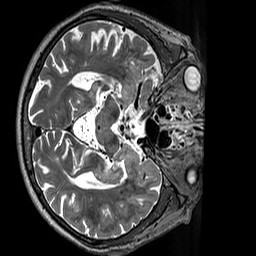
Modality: T2w
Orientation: axial
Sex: male
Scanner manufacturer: siemens
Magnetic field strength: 3 T
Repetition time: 3.2 s
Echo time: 0.409 s